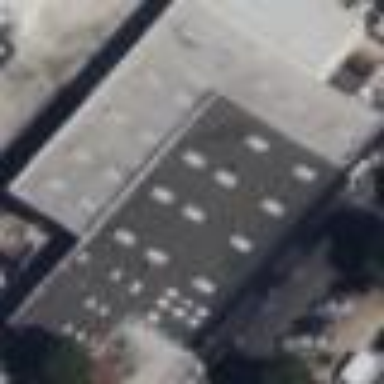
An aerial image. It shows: Commercial building.